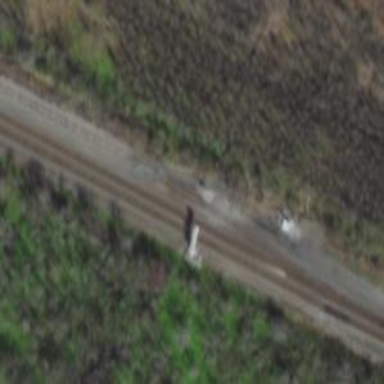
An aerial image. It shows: Railway signal.